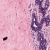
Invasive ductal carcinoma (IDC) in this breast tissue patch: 0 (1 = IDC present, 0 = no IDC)